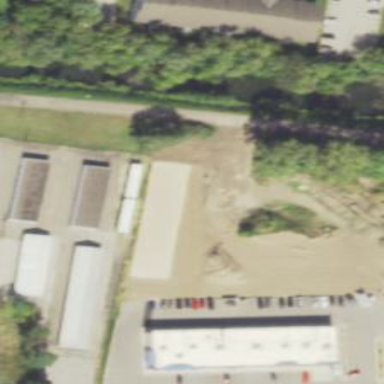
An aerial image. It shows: Industrial area used for storage.